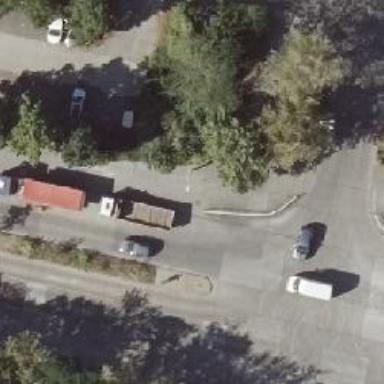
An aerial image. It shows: Uncontrolled concrete footway crossing with pedestrian island.